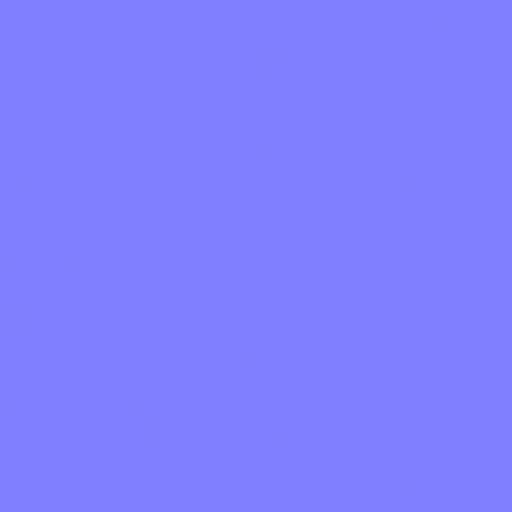
gray grey light marble rough stone